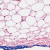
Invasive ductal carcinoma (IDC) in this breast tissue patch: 0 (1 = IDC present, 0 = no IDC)